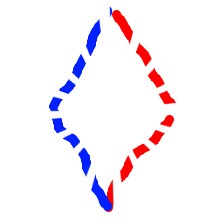
Shape: rhombus